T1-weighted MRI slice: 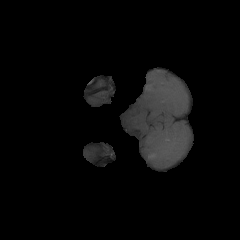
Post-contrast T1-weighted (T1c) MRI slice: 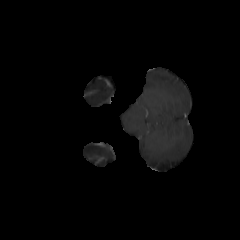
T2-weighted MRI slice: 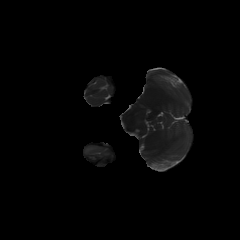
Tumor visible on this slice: no